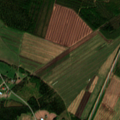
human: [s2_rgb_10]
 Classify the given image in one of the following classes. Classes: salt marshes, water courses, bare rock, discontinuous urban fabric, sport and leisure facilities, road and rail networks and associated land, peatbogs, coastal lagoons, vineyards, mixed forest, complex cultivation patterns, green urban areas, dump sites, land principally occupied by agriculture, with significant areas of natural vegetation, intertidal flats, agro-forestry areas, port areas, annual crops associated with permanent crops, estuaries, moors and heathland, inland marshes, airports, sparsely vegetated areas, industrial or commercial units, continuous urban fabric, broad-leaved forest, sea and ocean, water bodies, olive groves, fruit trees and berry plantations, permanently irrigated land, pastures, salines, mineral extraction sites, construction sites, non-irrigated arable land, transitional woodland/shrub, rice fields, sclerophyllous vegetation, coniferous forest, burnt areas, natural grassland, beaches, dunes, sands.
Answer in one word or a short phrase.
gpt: non-irrigated arable land, land principally occupied by agriculture, with significant areas of natural vegetation, mixed forest